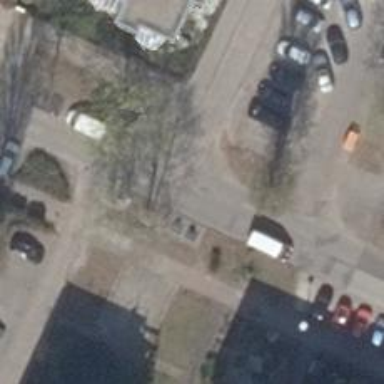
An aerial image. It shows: Residential road with concrete surface.